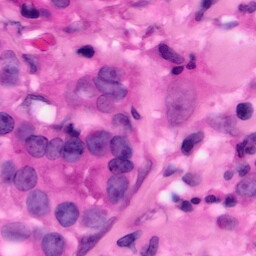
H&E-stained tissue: Pancreatic